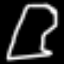
Label: octagon